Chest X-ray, PA view. Patient: 52 years old, sex M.
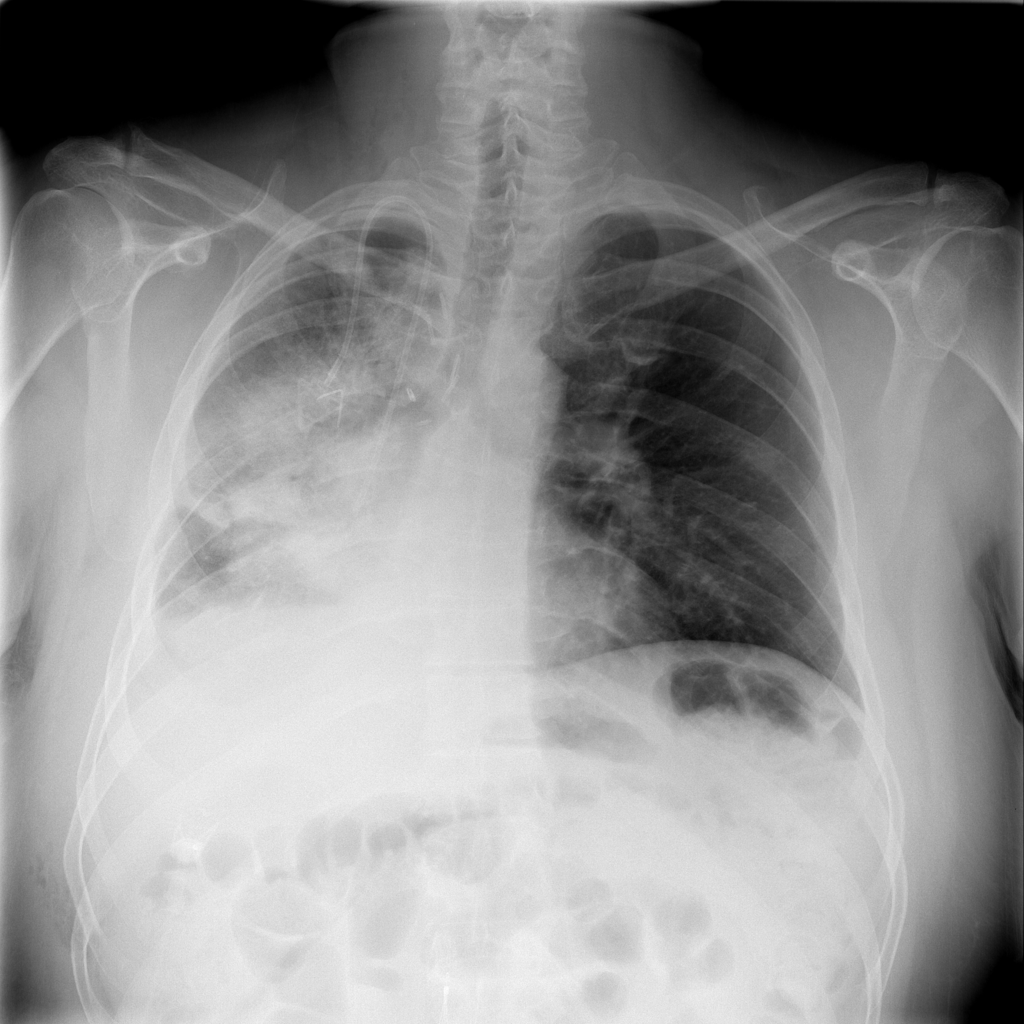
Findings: Effusion, Infiltration, Pneumonia